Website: bh-photo
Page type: address-validator
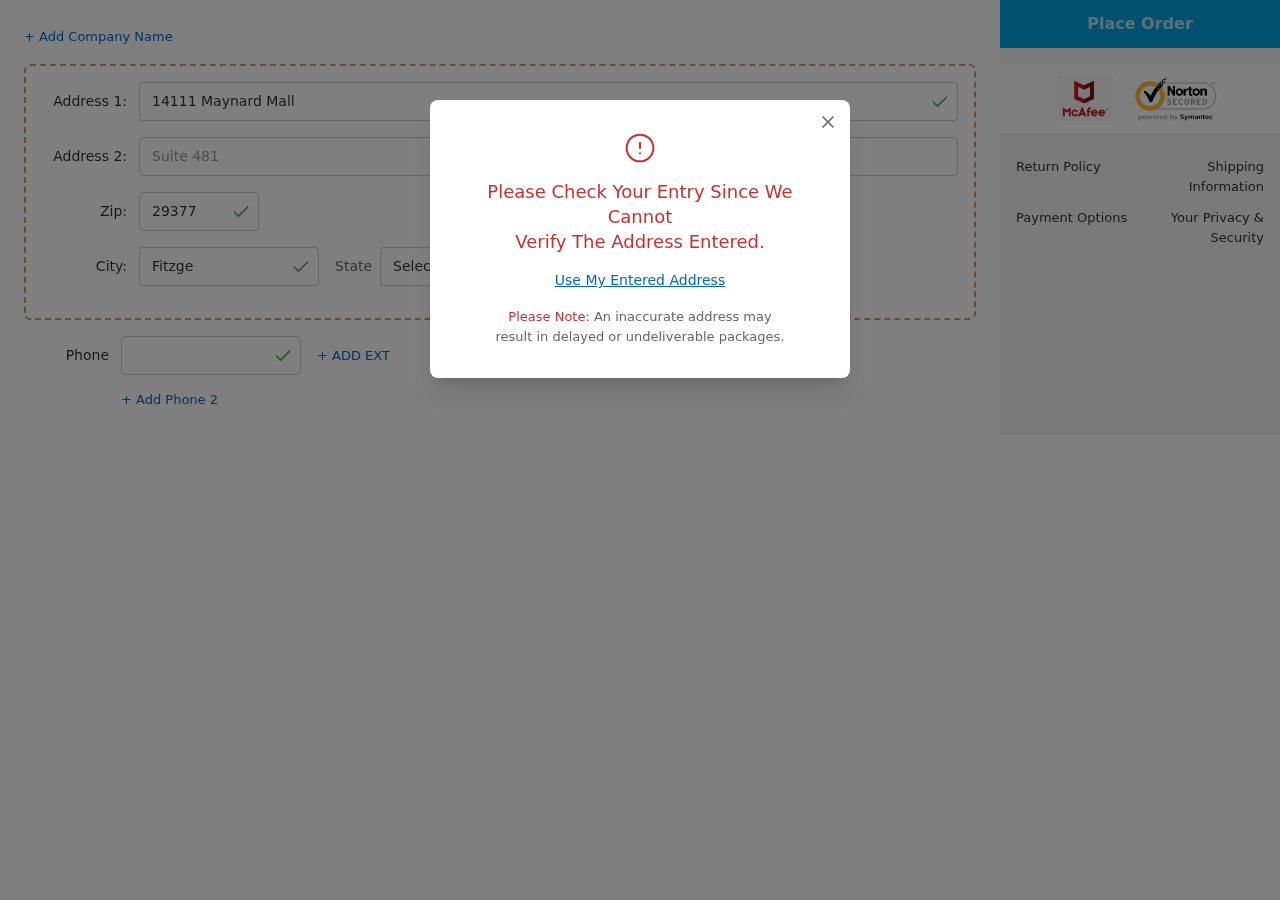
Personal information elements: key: PII_CITY
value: Fitzgeraldchester
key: PII_PHONE
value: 5512938979
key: PII_POSTCODE
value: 29377
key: PII_STATE_ABBR
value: CO
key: PII_STREET
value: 14111 Maynard Mall
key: PII_STREET2
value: Suite 481